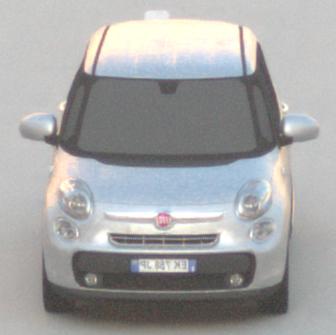
Make: Fiat
Model: 500L 1.4 16V
Detailed model: 500L (199)
Model produced from: 2012/10
Model produced until: 2017/05
Doors: 5
Color: white
Road condition: dry road
Daytime: sunrise or sunset
Contrast: low contrast